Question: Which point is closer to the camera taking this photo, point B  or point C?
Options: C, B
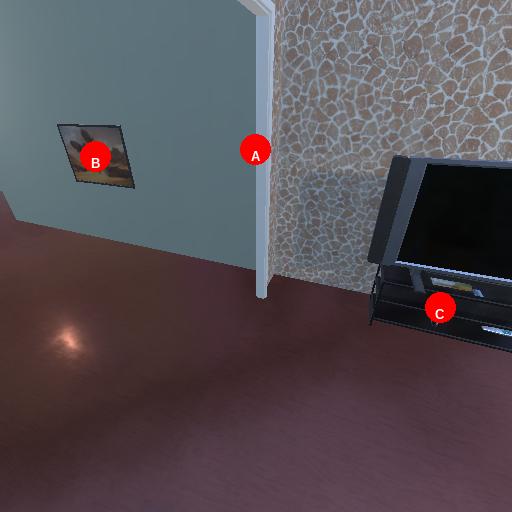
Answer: C